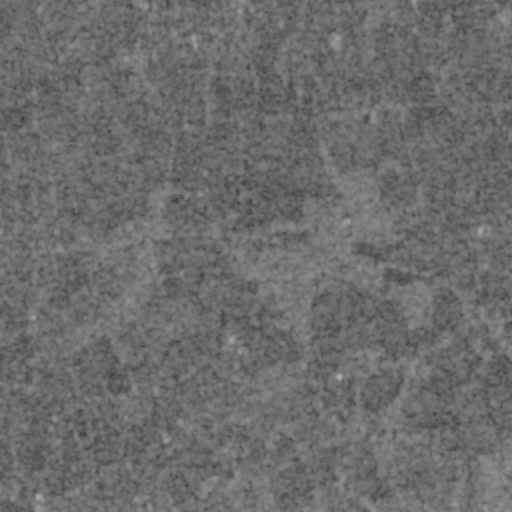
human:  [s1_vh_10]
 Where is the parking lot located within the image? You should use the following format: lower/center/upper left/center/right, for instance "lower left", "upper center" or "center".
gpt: The parking lot is located in the lower right of the image.
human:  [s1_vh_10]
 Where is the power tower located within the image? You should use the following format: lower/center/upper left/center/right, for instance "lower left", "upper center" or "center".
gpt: The power tower is located in the upper of the image.
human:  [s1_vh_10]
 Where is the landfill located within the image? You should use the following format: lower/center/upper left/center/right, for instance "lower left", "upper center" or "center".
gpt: There is no landfill in the image.

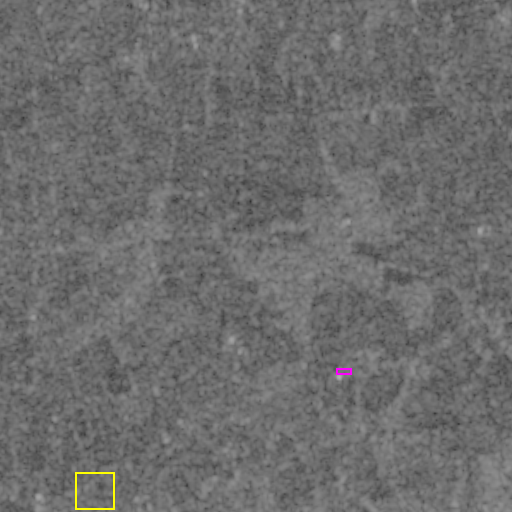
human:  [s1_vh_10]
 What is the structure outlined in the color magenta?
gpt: The structure outlined in magenta is a parking lot.
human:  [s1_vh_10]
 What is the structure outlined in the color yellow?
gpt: The structure outlined in yellow is a quarry.
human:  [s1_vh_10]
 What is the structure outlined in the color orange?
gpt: There is no orange outline.